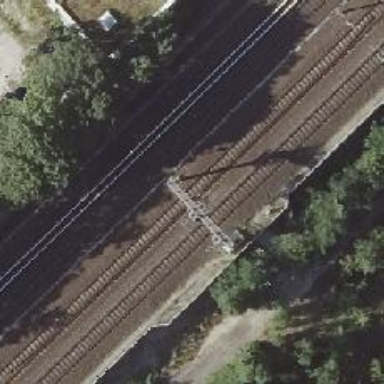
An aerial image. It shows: Railway signal.